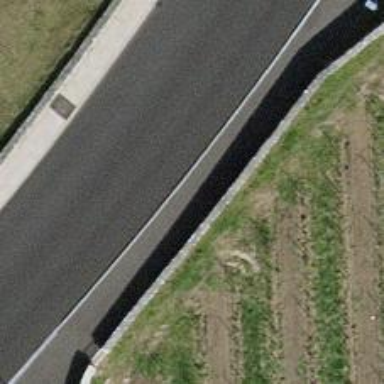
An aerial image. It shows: Asphalt sidewalk along the footway.